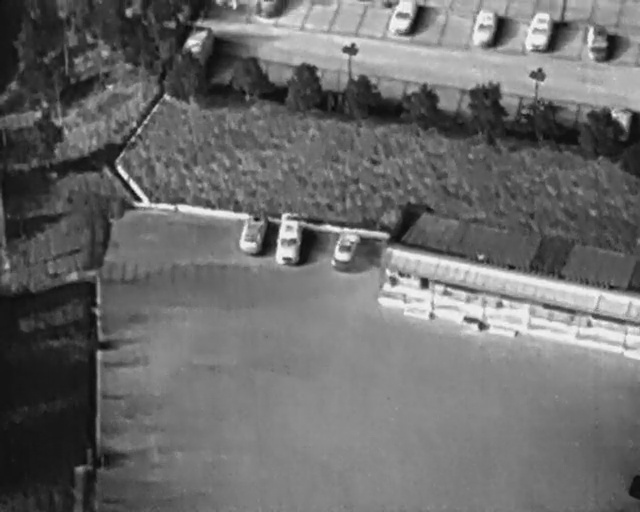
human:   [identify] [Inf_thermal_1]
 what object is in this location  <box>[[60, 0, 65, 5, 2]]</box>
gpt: <ref>1 medium car at the top</ref>